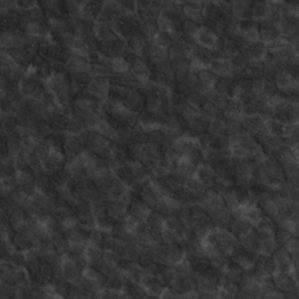
Label: non_frost